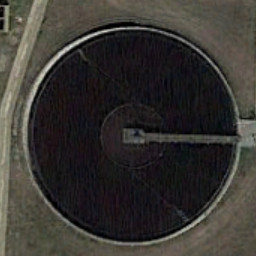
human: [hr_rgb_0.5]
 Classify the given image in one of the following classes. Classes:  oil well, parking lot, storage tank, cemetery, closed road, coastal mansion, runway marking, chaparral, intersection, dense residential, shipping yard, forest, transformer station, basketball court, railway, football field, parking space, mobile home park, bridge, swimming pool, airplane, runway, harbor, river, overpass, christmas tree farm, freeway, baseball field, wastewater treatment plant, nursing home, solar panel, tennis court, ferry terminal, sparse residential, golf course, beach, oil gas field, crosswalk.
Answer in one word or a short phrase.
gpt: wastewater treatment plant